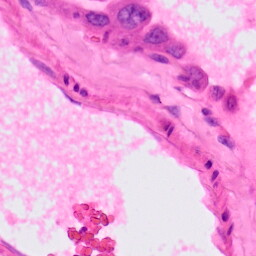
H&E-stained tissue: Lung